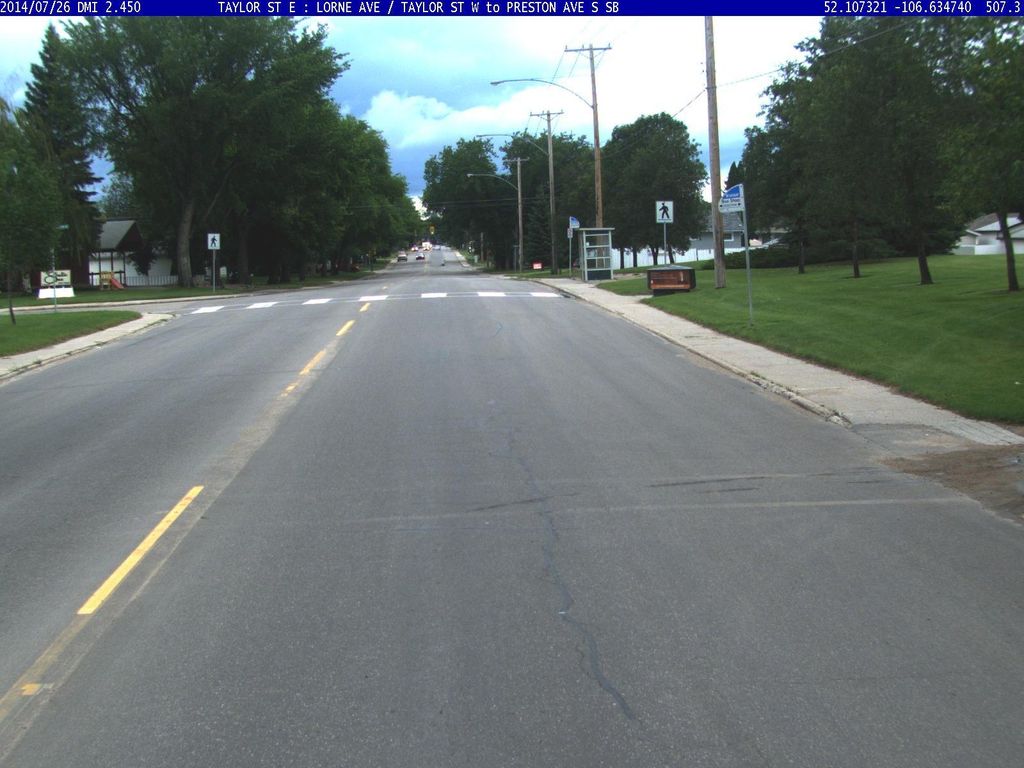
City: saskatoon